Interaction volume radius: 10 \u00c5
Interaction volume height: 45 \u00c5
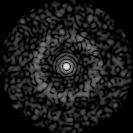
Disorder parameter: 0.837